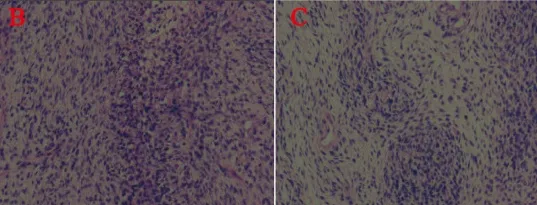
(B-E) Under the microscope, the tumor was composed of dense and sparse cells, the tumor cells were spindle-shaped, with poorly defined cell boundaries, pale cytoplasm, long oval nuclei, obvious anisotropy, easy-to-see nuclear schizophrenia, and mucus-like stroma in the sparse cell area. Some of the cells are rich in cytoplasm and reddish stained, and the nuclei were biased to one side.
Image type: pathology (h&e)